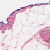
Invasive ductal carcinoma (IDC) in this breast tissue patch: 0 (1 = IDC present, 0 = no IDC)